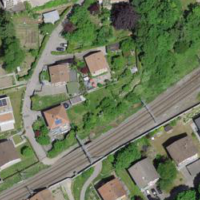
EUNIS habitat code: 55
Species observed at this site:
Fagus sylvatica
Lotus corniculatus
Tussilago farfara